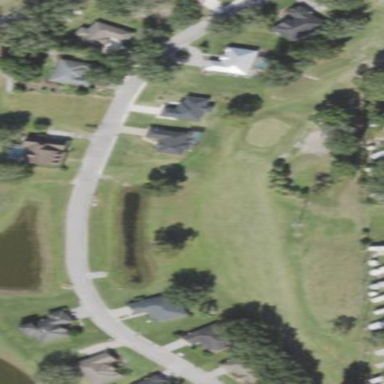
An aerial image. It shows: Golf course.